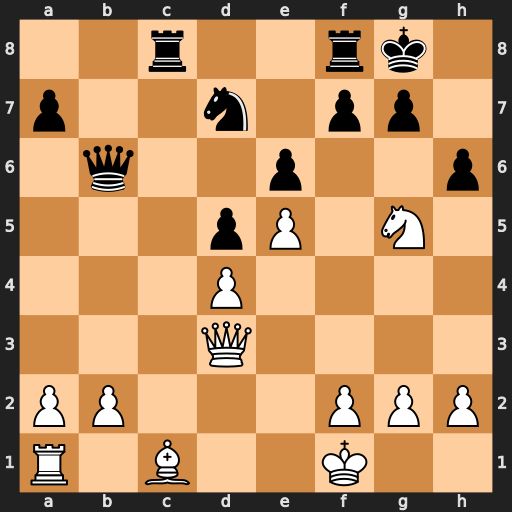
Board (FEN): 2r2rk1/p2n1pp1/1q2p2p/3pP1N1/3P4/3Q4/PP3PPP/R1B2K2
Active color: w
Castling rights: -
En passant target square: -
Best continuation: Qh7#